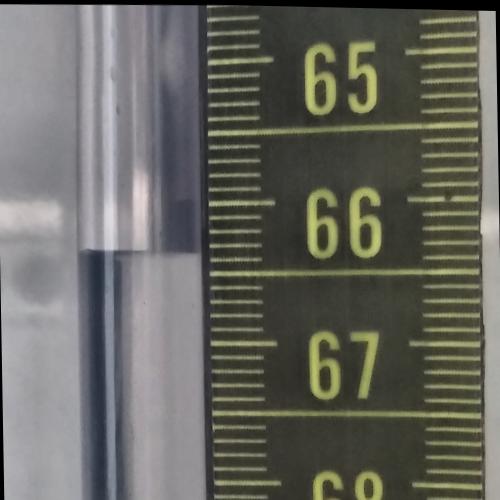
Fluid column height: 66.4 cm